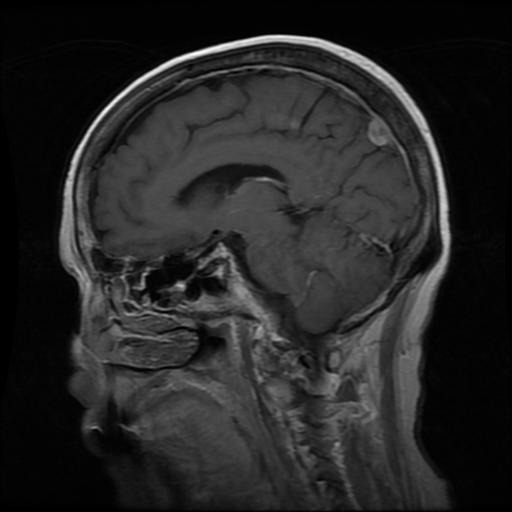
Label: meningioma